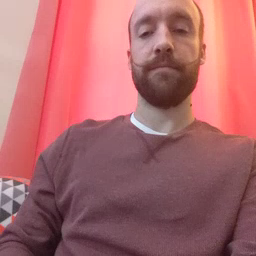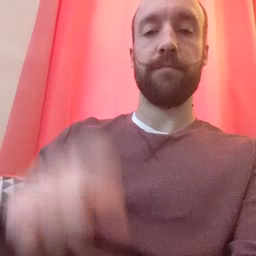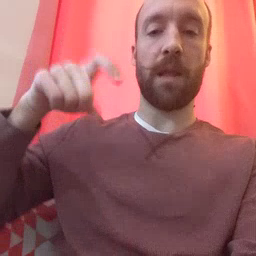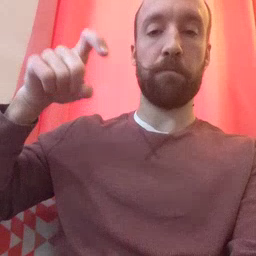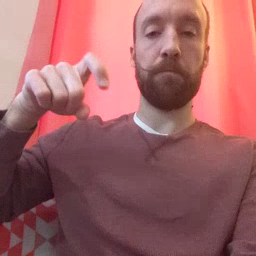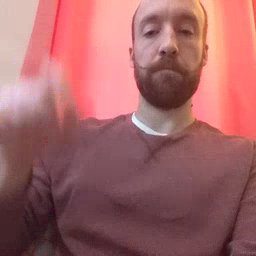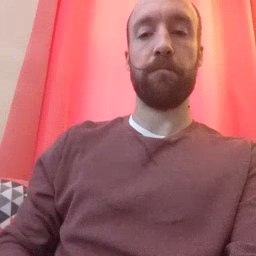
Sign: time